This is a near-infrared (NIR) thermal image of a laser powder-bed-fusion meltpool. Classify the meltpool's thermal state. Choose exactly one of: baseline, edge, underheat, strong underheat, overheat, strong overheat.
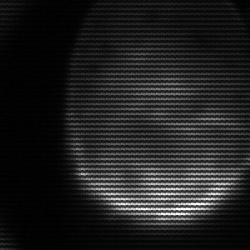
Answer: edge